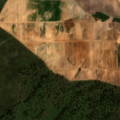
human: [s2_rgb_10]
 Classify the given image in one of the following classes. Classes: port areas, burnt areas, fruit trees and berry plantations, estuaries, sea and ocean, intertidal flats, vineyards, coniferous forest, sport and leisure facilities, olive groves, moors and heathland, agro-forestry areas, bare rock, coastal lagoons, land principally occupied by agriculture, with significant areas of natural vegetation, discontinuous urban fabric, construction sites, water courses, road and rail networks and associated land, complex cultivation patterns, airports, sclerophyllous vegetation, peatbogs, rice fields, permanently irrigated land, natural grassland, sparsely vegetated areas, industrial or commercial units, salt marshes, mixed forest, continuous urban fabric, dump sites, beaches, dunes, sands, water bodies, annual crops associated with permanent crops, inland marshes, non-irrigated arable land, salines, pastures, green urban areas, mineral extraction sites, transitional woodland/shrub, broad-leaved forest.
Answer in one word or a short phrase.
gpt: non-irrigated arable land, olive groves, agro-forestry areas, transitional woodland/shrub